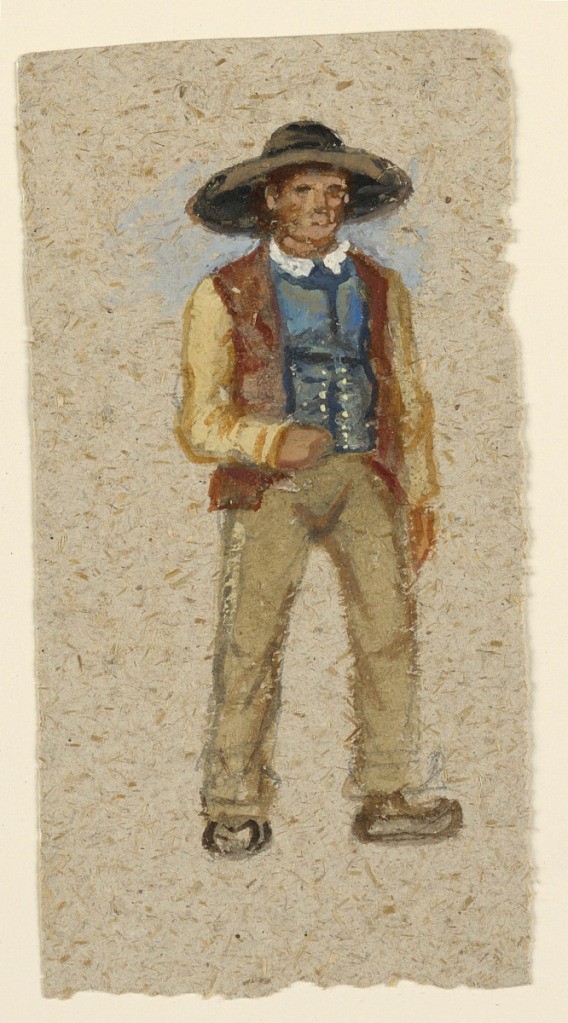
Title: Sketch of a French Peasant
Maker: Samuel Colman, American, 1832–1920
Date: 1874
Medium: Brush and watercolor, gouache, graphite on rough brown-grey paper
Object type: Drawing
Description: Man shown obliquely from the front, walking, wearing wooden shoes and a large hat. Red-brown coat with yellow sleeves, blue waistcoat, and brown trousers.